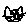
Label: cat